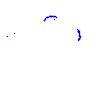
Particle: kaon